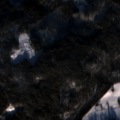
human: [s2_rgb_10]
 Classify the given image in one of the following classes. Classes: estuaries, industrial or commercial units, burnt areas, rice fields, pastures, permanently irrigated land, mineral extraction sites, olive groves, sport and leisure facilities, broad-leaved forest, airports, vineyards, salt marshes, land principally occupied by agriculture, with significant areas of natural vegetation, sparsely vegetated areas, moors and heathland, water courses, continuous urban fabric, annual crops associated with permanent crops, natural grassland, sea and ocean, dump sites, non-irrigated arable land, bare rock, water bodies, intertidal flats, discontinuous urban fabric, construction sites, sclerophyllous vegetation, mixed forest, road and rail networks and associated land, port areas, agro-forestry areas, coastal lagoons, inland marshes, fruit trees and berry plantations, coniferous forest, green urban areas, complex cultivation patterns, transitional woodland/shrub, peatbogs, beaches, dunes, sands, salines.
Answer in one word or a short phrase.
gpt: non-irrigated arable land, coniferous forest, mixed forest